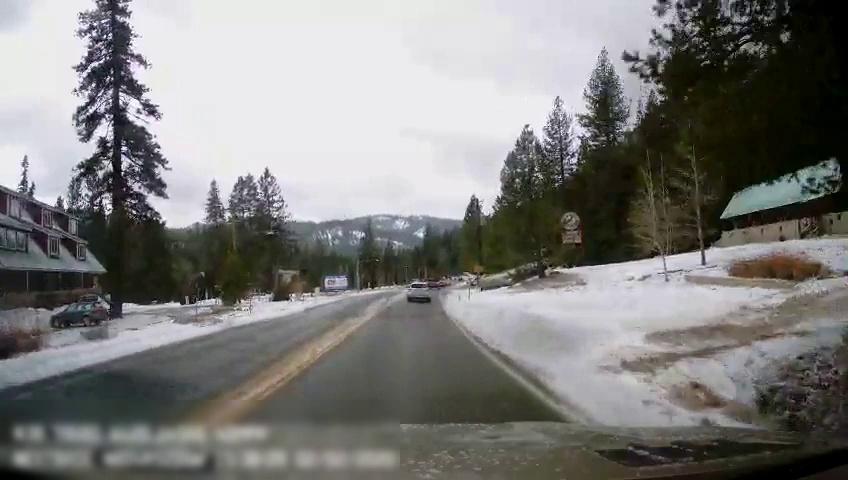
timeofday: Day
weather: Snowy
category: Drivable Space
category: Vehicles | Truck
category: Vehicles | SUV
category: Vehicles | Car
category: Lanes | Current Lane
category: Lanes | Opposite Lane
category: Lanes | Current Lane